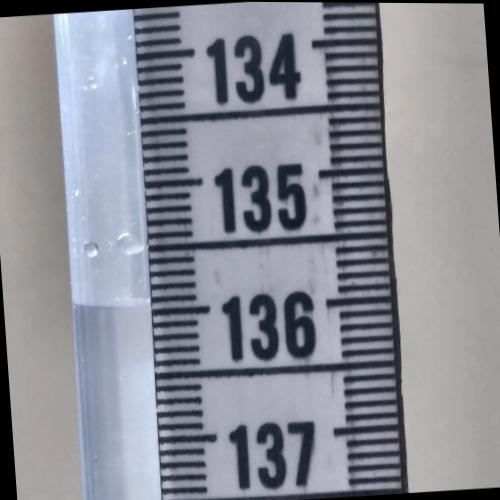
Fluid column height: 136.0 cm